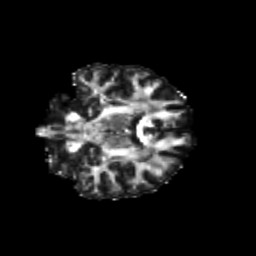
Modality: FA
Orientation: coronal
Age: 22
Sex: female
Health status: healthy
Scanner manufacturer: siemens
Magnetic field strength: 3 T
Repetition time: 8.6 s
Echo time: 0.095 s